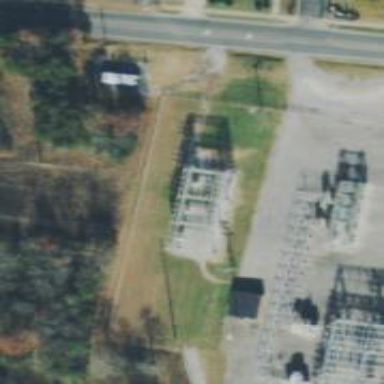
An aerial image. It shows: Outdoor distribution substation.